Field crop: maize
Growth stage: 2
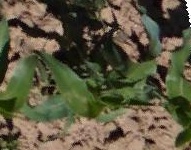
Species: maize